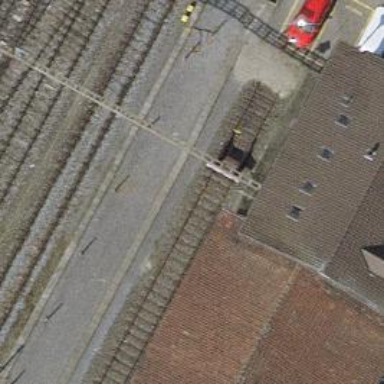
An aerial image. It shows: Railway buffer stop.